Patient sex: F
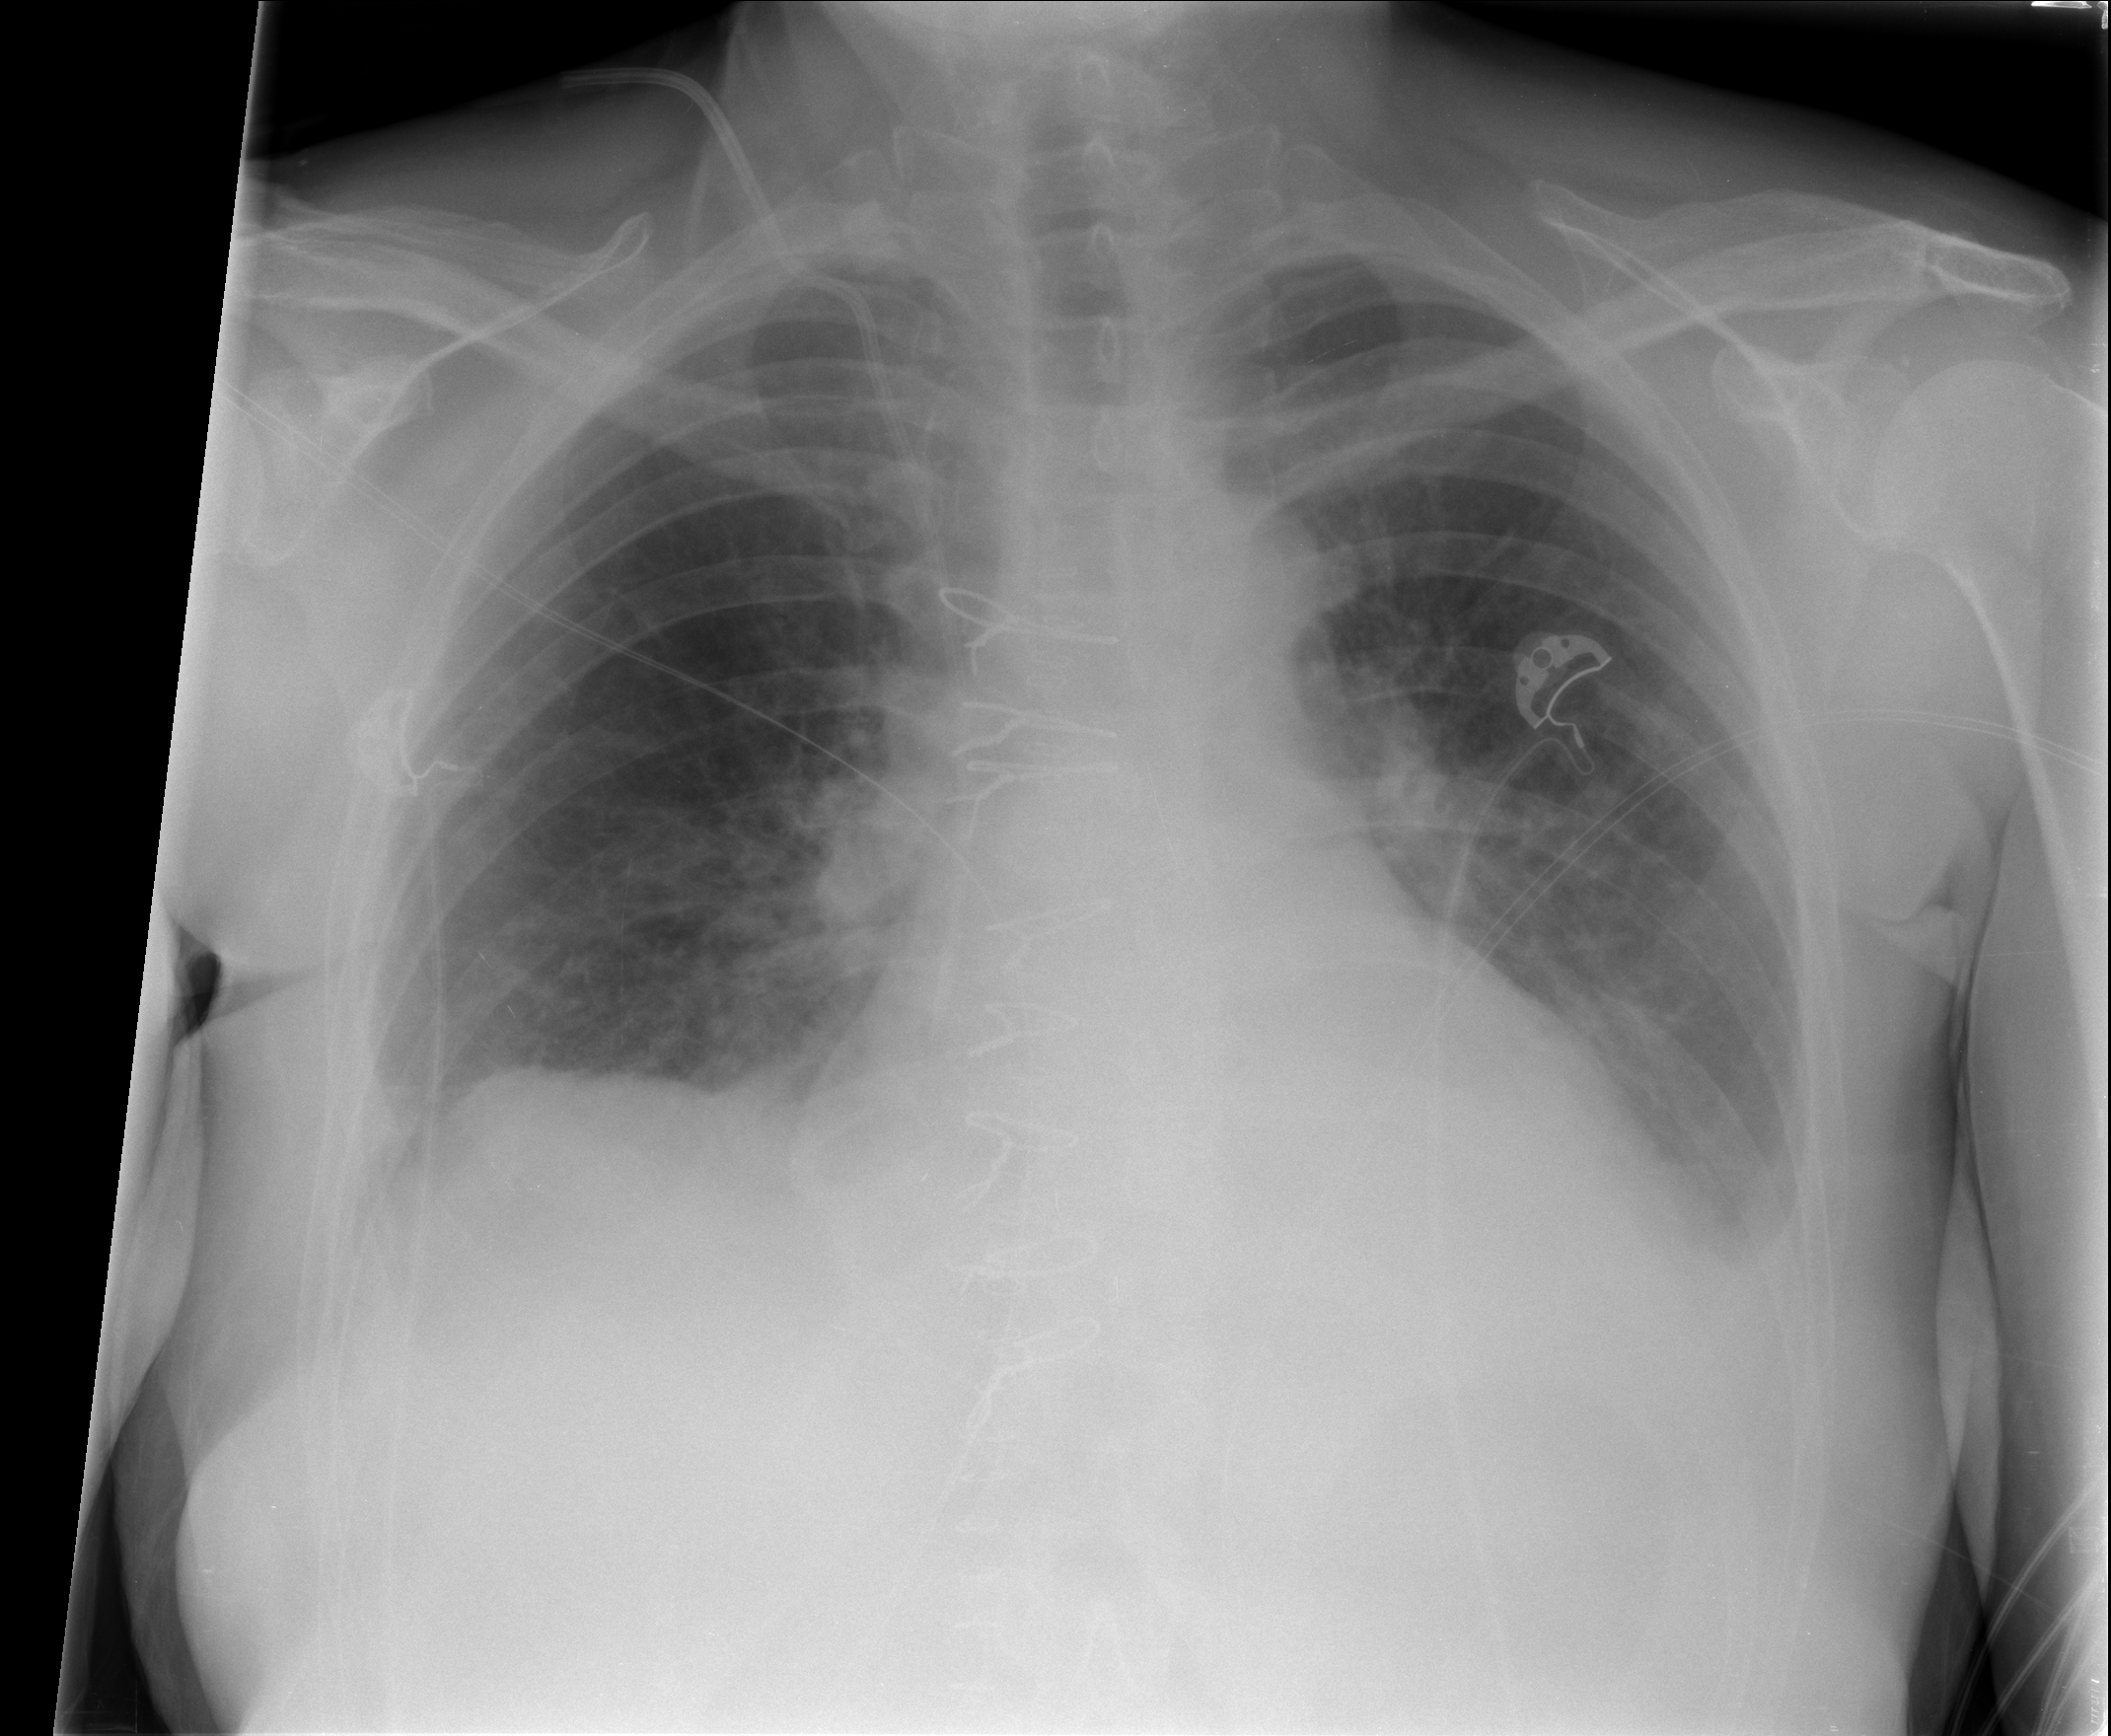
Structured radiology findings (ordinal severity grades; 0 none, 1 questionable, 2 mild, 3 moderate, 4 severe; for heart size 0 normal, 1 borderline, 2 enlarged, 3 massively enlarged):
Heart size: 2
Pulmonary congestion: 2
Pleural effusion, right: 1
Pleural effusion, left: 2
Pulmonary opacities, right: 0
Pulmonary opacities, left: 0
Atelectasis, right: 2
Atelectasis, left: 2